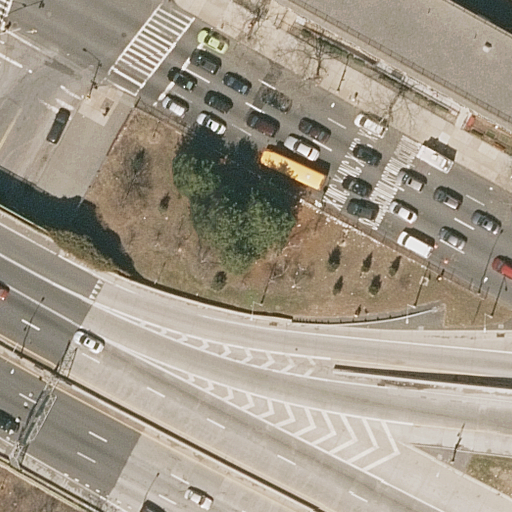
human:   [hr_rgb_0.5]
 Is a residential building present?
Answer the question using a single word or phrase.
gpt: yes

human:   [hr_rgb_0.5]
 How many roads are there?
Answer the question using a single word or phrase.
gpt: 10

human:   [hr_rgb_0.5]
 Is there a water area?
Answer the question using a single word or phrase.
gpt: no

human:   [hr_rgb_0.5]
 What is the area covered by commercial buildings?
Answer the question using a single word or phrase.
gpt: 0m2

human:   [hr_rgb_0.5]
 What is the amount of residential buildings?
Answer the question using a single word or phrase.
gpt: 1

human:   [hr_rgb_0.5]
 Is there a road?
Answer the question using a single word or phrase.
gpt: yes

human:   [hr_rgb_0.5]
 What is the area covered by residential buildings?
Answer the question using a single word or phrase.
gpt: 2391m2

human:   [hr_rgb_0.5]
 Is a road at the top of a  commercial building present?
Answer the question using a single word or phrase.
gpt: no

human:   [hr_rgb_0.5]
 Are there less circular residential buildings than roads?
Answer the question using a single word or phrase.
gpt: yes

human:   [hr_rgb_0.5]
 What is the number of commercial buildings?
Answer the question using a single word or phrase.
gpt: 0

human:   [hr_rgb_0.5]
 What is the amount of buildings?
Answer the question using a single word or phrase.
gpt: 1

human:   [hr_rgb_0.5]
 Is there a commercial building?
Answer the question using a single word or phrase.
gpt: no

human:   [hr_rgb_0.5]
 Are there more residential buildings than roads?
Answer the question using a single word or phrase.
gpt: no

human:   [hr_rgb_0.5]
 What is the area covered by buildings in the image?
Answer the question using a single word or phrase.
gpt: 2391m2

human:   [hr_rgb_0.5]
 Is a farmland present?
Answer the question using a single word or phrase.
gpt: no

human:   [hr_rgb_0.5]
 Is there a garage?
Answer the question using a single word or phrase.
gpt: no

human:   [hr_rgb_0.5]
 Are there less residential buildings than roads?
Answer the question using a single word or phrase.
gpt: yes

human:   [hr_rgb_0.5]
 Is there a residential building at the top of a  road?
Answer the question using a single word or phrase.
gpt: yes

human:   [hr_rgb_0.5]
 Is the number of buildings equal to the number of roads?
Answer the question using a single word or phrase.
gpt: no

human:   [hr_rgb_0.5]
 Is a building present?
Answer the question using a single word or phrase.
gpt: yes

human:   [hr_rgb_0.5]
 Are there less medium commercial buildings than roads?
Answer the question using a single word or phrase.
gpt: yes

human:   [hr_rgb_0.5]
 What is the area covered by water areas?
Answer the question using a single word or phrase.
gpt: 0m2

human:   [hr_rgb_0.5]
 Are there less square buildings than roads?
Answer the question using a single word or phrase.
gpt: yes

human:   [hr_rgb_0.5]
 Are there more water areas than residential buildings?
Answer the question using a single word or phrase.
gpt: no

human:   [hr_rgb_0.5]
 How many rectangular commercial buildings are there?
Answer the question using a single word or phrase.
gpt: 0

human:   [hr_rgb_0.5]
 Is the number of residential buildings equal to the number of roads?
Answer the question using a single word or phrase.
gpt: no

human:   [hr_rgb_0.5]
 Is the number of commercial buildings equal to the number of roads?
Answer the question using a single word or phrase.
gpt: no

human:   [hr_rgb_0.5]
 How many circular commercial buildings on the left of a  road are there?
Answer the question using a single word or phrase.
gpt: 0

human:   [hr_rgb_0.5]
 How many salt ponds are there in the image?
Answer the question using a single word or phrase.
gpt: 0

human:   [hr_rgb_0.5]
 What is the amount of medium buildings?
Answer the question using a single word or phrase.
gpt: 0

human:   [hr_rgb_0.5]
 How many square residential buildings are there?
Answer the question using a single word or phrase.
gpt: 0

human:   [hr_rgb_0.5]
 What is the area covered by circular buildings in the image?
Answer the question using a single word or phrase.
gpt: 0m2

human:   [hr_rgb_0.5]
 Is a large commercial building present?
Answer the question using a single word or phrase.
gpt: no

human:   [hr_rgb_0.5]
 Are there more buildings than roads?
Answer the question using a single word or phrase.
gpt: no

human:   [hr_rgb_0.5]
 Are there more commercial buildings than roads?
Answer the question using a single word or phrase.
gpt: no

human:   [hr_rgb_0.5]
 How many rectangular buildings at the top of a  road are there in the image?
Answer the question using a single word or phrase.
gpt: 1

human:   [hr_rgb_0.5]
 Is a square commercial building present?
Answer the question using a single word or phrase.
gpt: no

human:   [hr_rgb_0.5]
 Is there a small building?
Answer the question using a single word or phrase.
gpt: no

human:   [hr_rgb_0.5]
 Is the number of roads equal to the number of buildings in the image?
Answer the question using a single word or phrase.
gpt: no

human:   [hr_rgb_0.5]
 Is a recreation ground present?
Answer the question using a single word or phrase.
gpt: no

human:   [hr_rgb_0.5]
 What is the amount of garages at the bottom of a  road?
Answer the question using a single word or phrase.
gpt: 0

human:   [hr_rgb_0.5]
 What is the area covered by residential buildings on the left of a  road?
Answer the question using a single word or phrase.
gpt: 0m2

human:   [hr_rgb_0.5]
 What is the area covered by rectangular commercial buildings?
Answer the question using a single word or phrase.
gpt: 0m2

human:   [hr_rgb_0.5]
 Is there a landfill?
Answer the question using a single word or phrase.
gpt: no

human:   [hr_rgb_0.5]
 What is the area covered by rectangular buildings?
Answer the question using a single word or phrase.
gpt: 2391m2

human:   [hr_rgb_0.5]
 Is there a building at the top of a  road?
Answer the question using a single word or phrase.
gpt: yes

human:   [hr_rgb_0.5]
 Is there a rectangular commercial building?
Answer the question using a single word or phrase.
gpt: no

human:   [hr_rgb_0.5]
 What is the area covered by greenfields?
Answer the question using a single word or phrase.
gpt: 0m2

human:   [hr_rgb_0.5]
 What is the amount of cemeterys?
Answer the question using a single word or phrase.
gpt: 0

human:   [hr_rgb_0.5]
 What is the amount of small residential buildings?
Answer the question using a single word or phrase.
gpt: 0

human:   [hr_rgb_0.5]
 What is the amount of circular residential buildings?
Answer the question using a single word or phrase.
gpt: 0

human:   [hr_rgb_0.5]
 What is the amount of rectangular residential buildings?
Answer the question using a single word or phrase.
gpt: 1

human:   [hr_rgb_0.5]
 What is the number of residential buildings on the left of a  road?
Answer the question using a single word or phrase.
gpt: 0

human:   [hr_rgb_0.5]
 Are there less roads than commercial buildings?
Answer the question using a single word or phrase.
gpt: no

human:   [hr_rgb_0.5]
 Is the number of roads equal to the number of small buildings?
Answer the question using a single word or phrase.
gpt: no

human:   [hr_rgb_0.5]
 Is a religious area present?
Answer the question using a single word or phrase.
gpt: no

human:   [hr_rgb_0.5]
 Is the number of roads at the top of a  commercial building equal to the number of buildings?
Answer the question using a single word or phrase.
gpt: no

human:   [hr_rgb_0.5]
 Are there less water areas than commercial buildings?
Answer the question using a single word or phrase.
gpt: no

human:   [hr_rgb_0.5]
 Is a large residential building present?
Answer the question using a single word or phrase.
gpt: yes

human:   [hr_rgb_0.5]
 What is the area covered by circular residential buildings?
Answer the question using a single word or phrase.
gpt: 0m2

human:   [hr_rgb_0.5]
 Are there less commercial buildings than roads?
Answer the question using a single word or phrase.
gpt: yes

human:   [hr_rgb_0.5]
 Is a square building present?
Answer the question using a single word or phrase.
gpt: no

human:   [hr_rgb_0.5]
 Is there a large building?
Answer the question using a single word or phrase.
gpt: yes

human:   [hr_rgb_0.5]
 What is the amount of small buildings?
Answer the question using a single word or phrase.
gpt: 0